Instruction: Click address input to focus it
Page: traveler
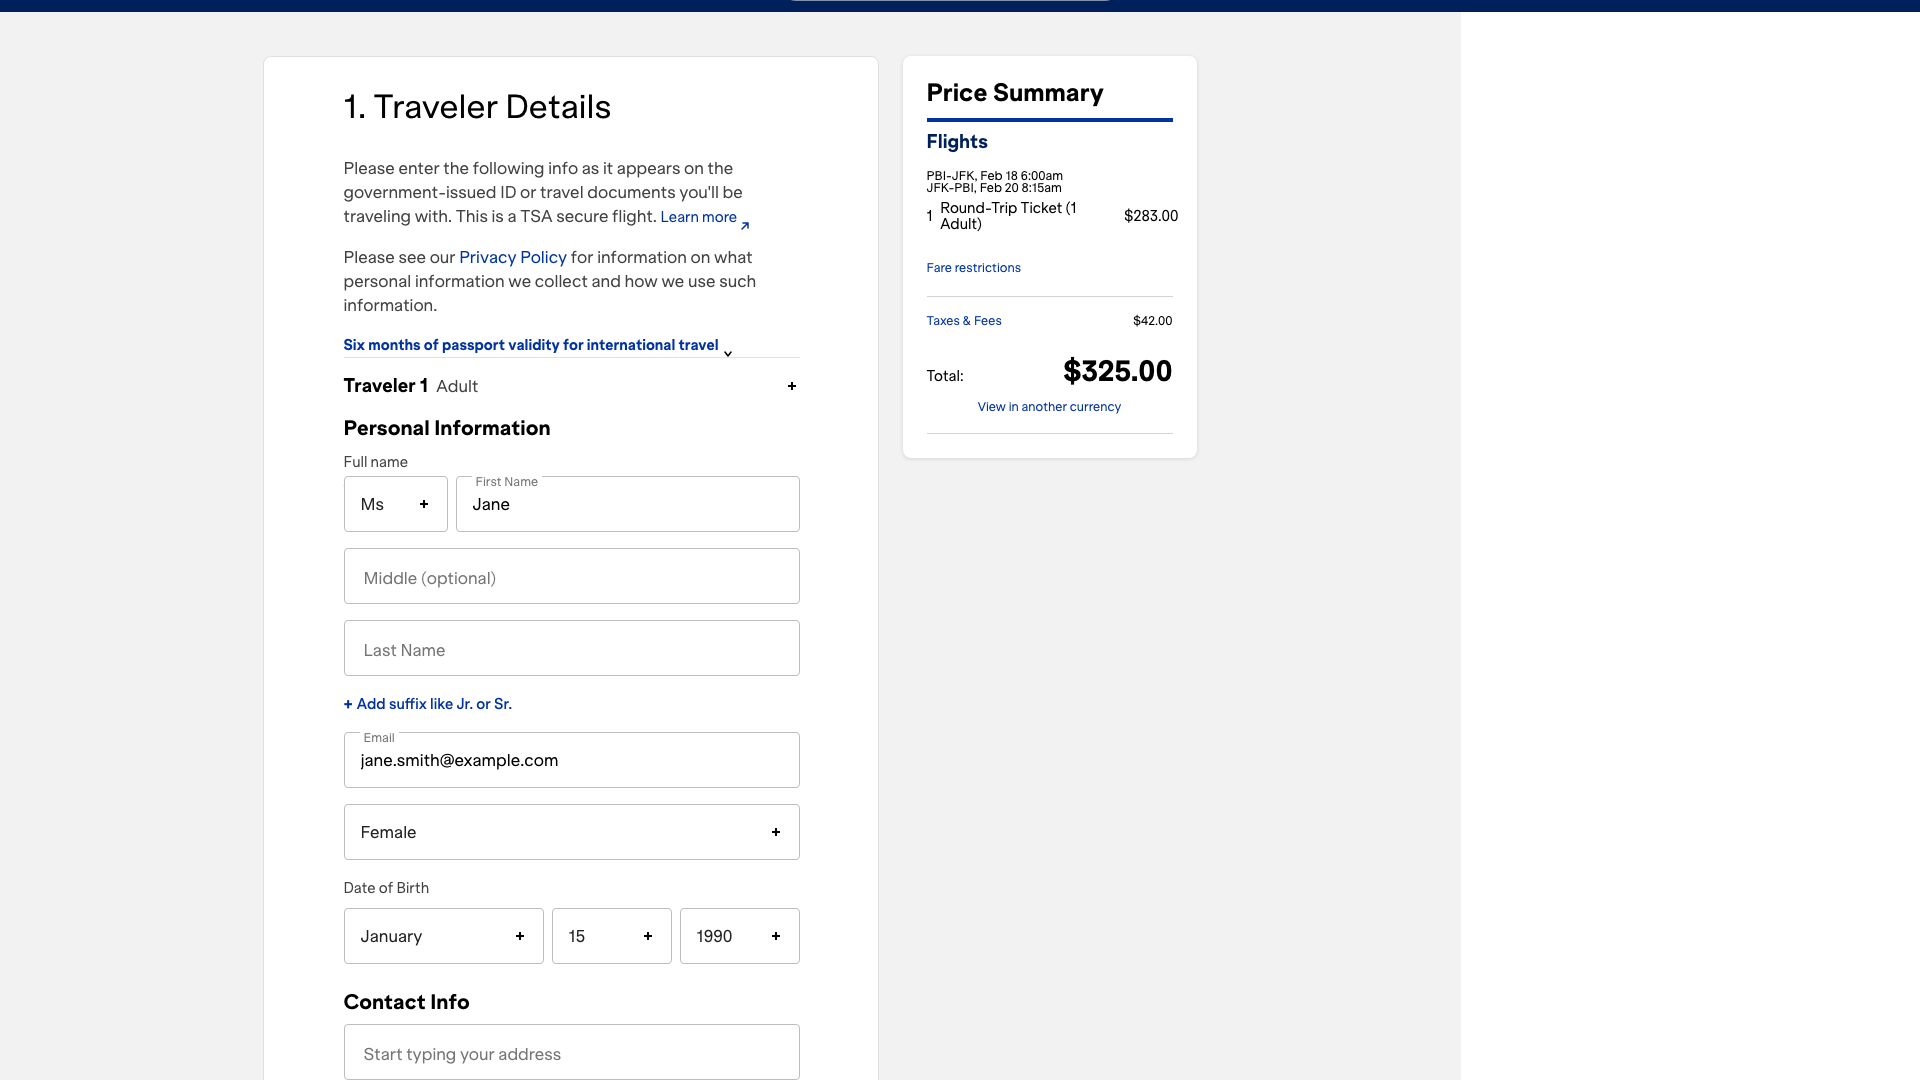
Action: click